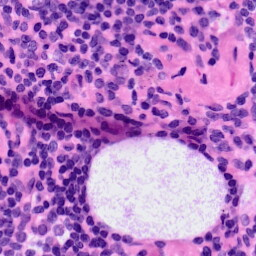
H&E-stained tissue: LymphNode